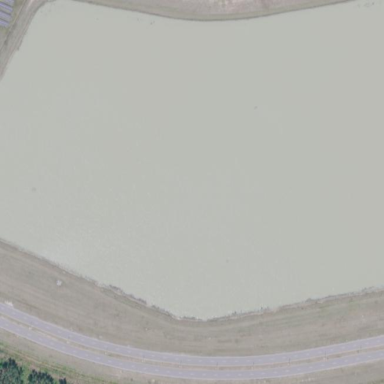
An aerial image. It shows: Detention basin with water.